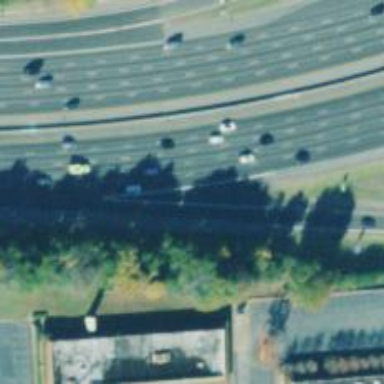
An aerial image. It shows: Asphalt motorway.